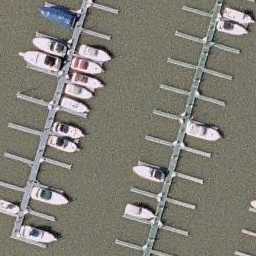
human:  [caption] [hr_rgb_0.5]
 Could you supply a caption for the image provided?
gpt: Many boats docked neatly at the harbor and the water is turbid .

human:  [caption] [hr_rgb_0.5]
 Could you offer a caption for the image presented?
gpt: Lots of boats docked neatly at the harbor .

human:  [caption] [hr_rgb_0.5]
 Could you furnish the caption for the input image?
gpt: Lots of boats docked at the harbor and the water is turbid .

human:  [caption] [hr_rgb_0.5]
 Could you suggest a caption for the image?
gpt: Many boats docked neatly at the harbor and some positions are free .

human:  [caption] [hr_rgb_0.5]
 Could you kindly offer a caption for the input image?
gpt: Lots of boats docked neatly at the harbor and some positions are free .